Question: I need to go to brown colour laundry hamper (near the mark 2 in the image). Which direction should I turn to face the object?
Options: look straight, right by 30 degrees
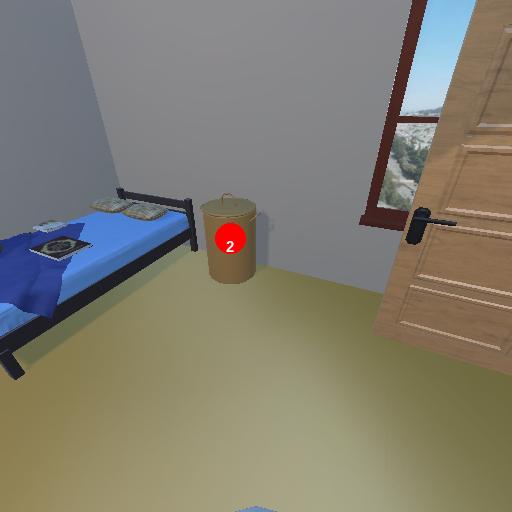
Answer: look straight